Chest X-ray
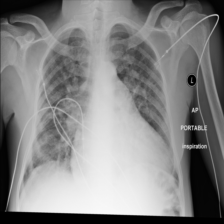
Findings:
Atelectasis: negative
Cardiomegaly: positive
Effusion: negative
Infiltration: negative
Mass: negative
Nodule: negative
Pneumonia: negative
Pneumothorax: negative
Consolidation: negative
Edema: negative
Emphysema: negative
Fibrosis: negative
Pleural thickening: negative
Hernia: negative